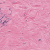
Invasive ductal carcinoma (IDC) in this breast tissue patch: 0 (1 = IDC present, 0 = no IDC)